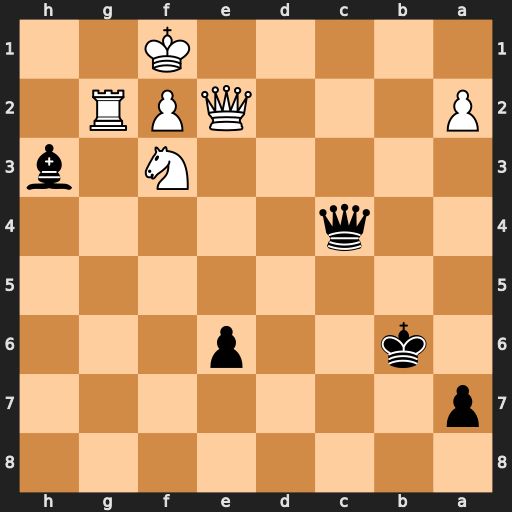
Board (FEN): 8/p7/1k2p3/8/2q5/5N1b/P3QPR1/5K2
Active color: b
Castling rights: -
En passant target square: -
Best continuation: Bxg2+ Ke1 Qc1+ Qd1 Qxd1+ Kxd1 Bxf3+